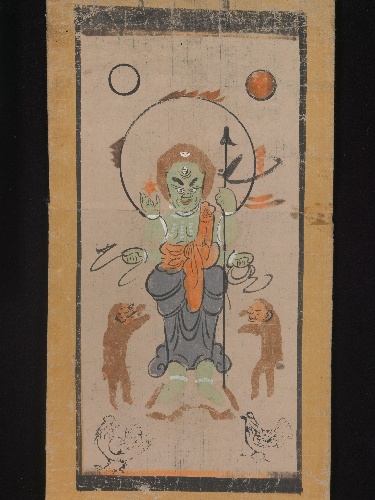
Title: 金剛夜叉図大津絵|Ōtsu-e of Shōmen Kongōyasha (Vajrayaksha)
Date: 17th century
Object type: Hanging scroll
Classification: Paintings
Medium: Hanging scroll; ink, color, and hand-colored woodblock print on paper
Culture: Japan
Period: Edo period (1615–1868)
Dimensions: Image: 23 x 9 1/8 in. (58.4 x 23.2 cm)
Overall: 23 x 11in. (58.4 x 27.9 cm)
Department: Asian Art
Credit line: The Harry G. C. Packard Collection of Asian Art, Gift of Harry G. C. Packard, and Purchase, Fletcher, Rogers, Harris Brisbane Dick, and Louis V. Bell Funds, Joseph Pulitzer Bequest, and The Annenberg Fund Inc. Gift, 1975
Accession year: 1975
Repository: Metropolitan Museum of Art, New York, NY
Tags: Deities